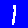
Digit: 1